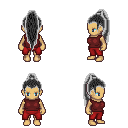
a pixel art fantasy rpg character, female body template, human, tanned skin, maroon sleeveless shirt, red pants, gray extra-long topknot hairstyle, four views (front, back, left, right), 2x2 character sprite sheet, small pixel art, hard edges, no anti-aliasing